RGB frame:
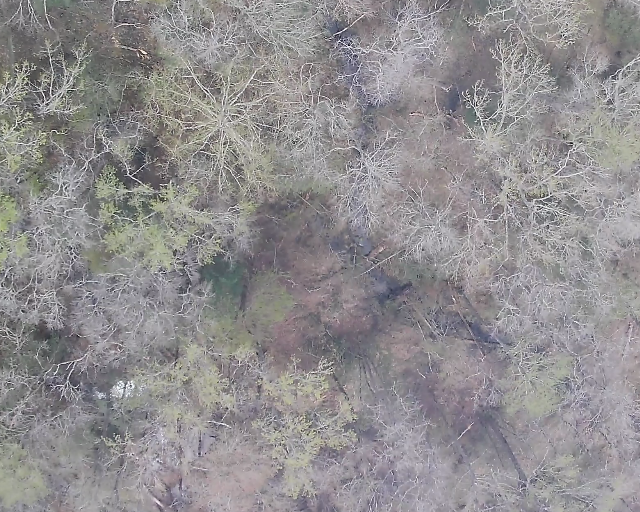
Thermal frame:
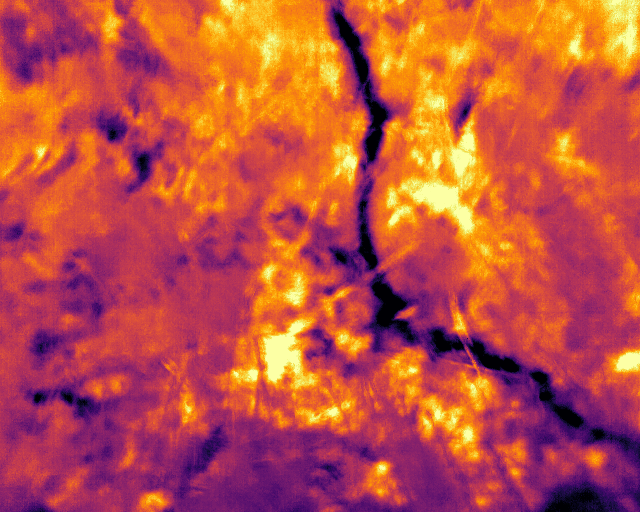
Captured: 2026-02-26 03:10:33
Pixels at or above 80 °C: 0 (fraction of frame: 0)